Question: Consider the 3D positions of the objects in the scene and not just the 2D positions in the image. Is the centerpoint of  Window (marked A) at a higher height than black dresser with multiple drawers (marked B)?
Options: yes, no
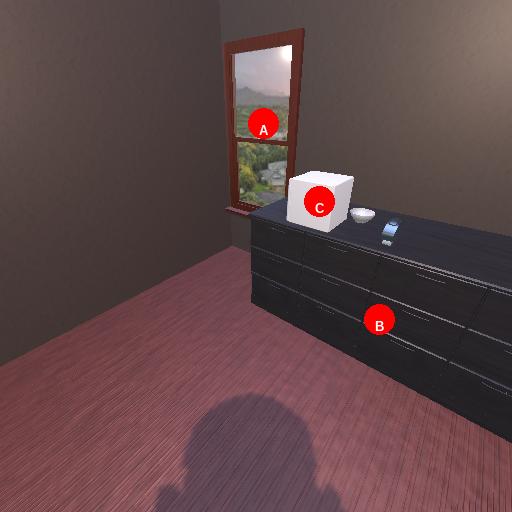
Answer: yes